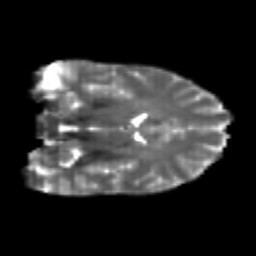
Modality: T2w
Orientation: coronal
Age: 22
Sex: female
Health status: healthy
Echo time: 0.074 s